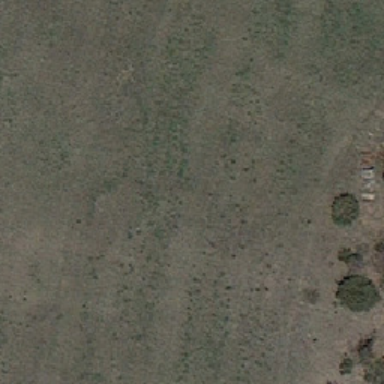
A few trees on the pasture .